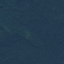
Label: Forest